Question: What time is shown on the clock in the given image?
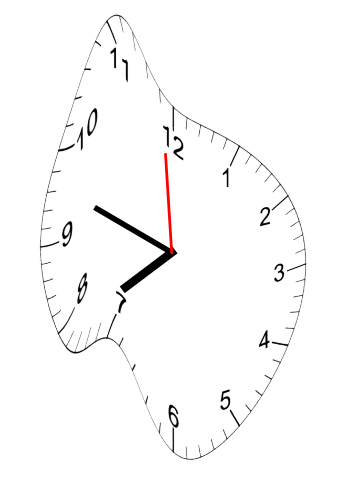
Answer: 07:47:59